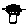
Label: tree